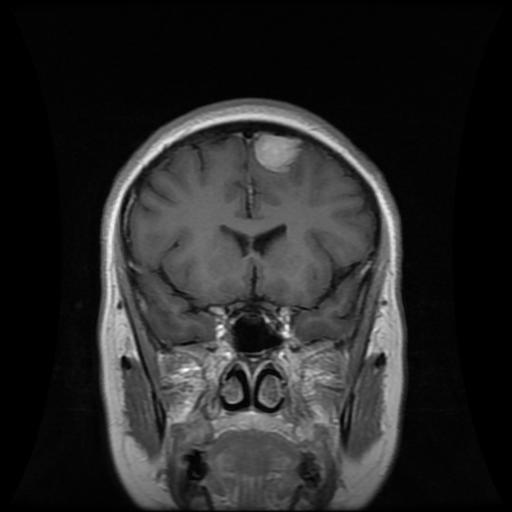
Label: meningioma